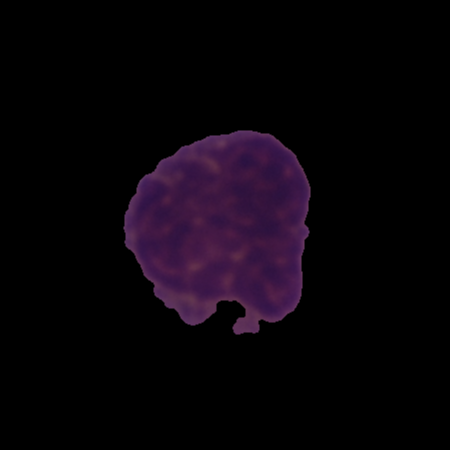
Label: healthy